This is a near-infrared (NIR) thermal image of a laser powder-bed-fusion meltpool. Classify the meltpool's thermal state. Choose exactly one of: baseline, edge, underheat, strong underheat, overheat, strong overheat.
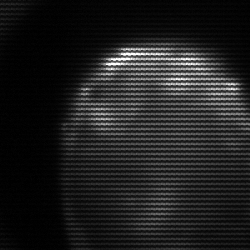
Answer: edge